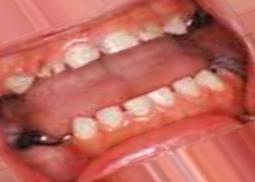
Condition: Caries